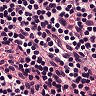
Metastatic tissue present: no